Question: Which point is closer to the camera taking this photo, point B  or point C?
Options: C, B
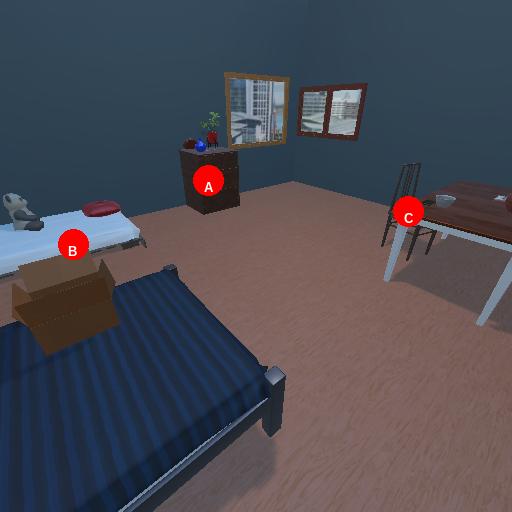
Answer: C